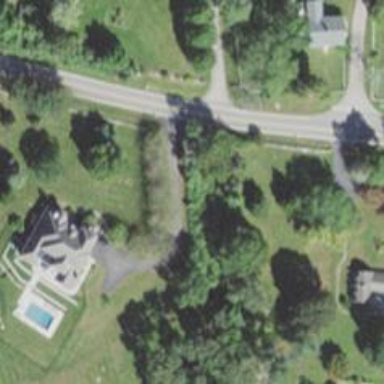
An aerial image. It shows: Residential driveway used as service road.